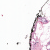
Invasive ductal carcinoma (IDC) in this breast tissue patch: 0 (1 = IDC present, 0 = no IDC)